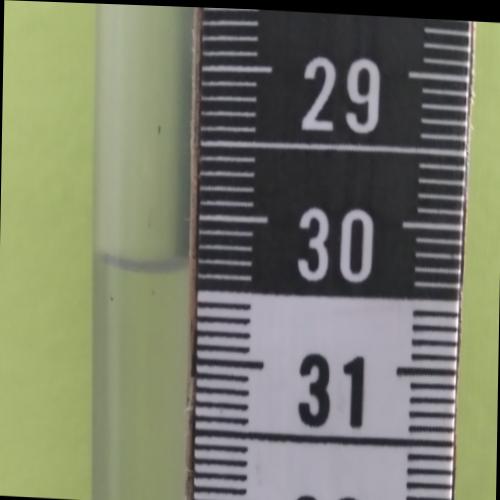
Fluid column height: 30.4 cm